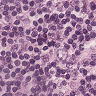
Metastatic tissue present: no